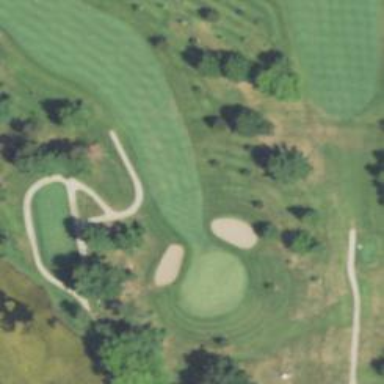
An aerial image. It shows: Service road designated as golf cart path.